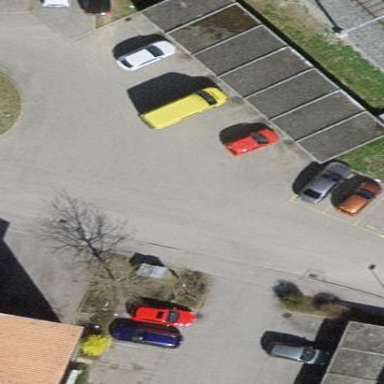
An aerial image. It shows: Group of garages.